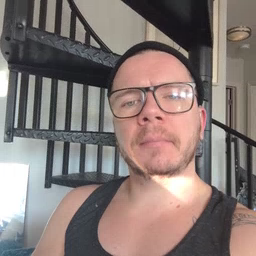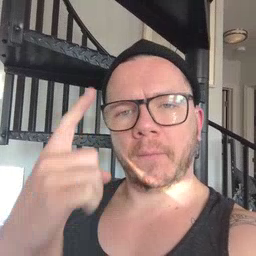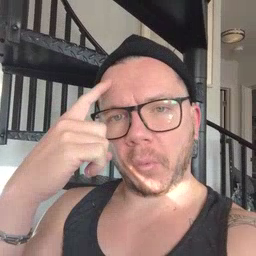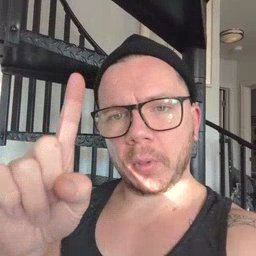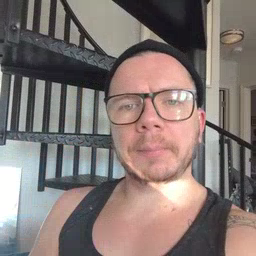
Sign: for